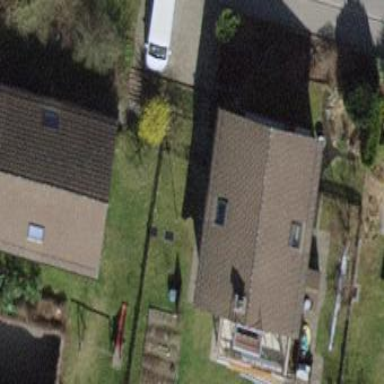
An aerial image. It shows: Building with tiled roof.